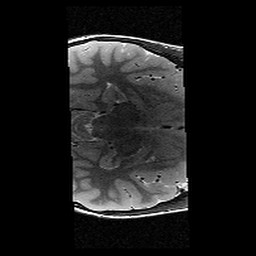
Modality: T2w
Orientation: axial
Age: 12
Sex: male
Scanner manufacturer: siemens
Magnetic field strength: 3 T
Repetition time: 9.23 s
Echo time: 0.067 s